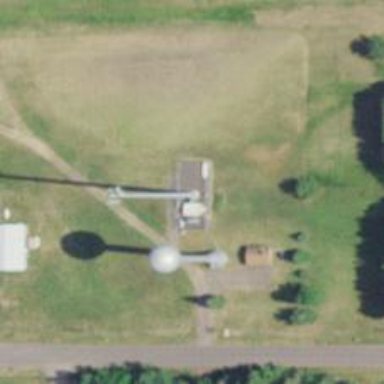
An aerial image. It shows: Mast structure.